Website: bh-photo
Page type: payment
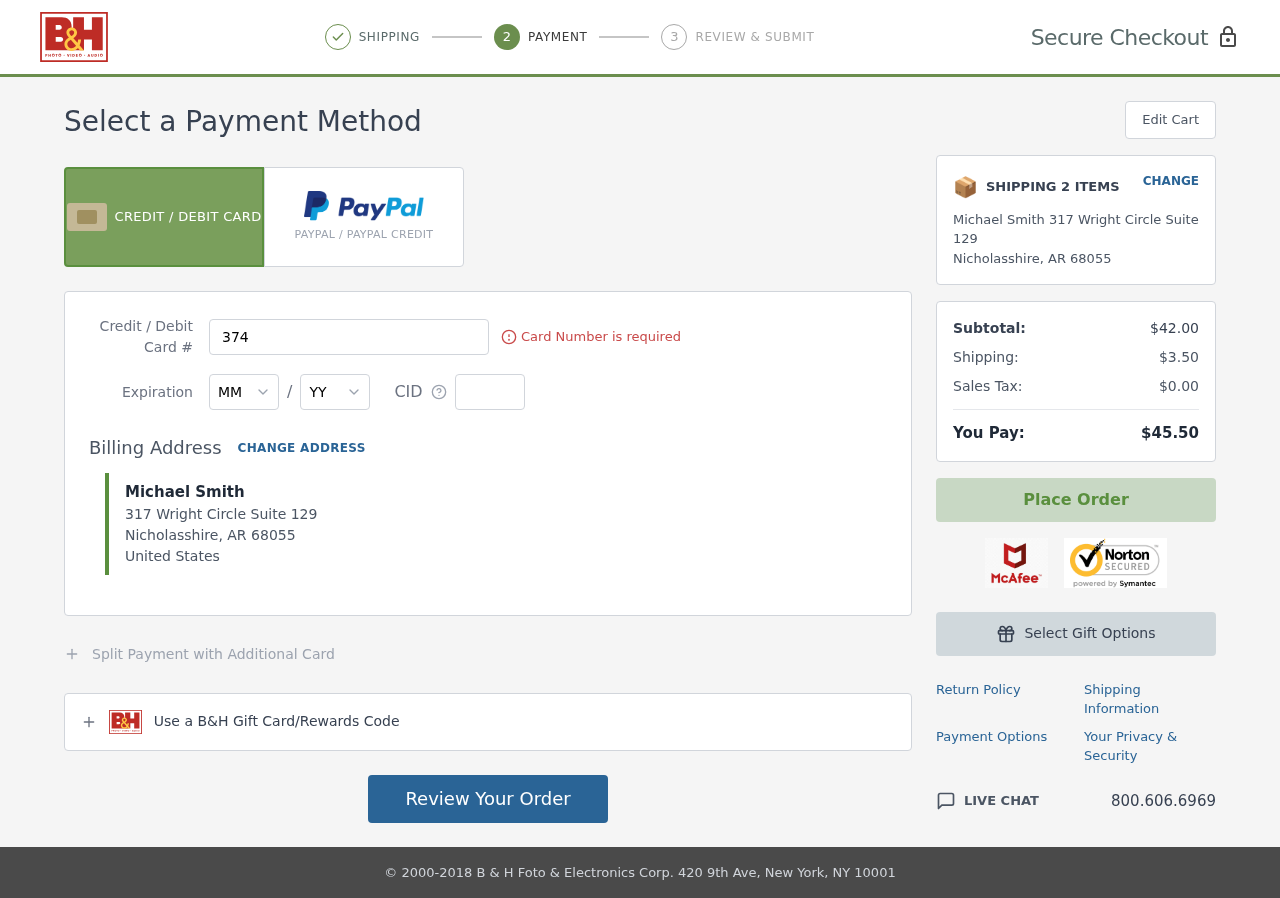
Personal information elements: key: PII_CARD_CVV
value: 1988
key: PII_CARD_EXPIRY_MONTH
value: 05
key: PII_CARD_EXPIRY_YEAR
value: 28
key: PII_CARD_NUMBER
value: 3743 6949 9910 872
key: PII_CITY
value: Nicholasshire
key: PII_COUNTRY
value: United States
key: PII_FULLNAME
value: Michael Smith
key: PII_POSTCODE
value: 68055
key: PII_STATE_ABBR
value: AR
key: PII_STREET
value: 317 Wright Circle Suite 129
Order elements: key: ORDER_NUM_ITEMS
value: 2
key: ORDER_SUBTOTAL
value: $42.00
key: ORDER_SHIPPING_COST
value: $3.50
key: ORDER_TAX
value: $0.00
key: ORDER_TOTAL
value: $45.50